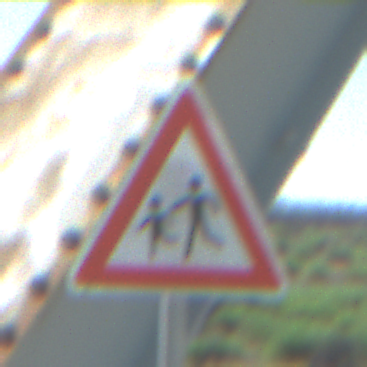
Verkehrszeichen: KinderRechts
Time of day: MorningAfternoon
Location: Outdoor (Special)
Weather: Clear
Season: NotSpecified
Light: Natural